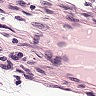
Metastatic tissue present: no